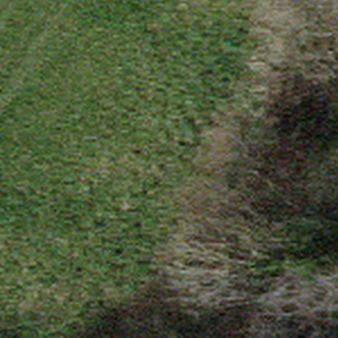
Label: other